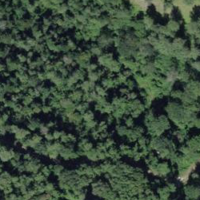
EUNIS habitat code: 41
Species observed at this site:
Polygonia c-album